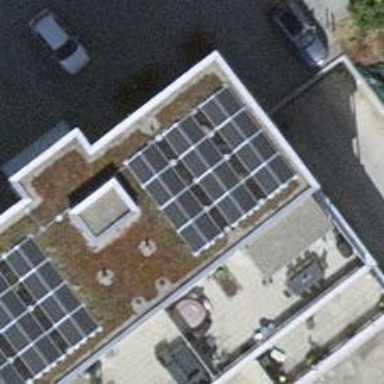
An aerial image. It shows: Solar power generator utilizing photovoltaic technology with solar photovoltaic panels.